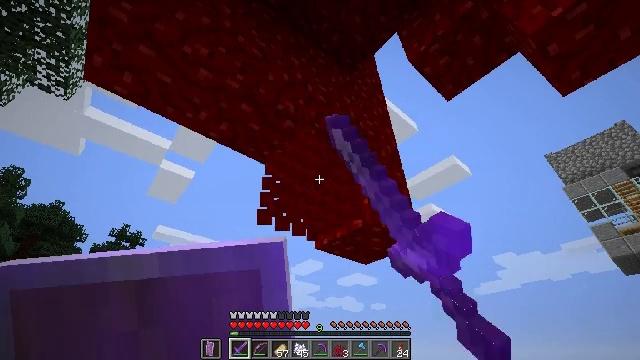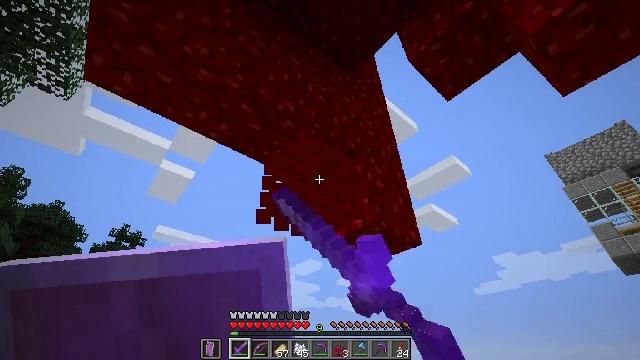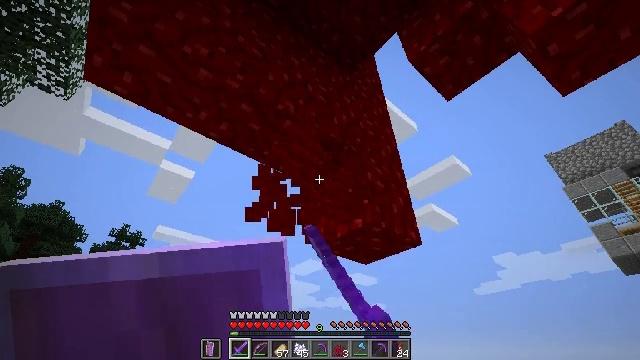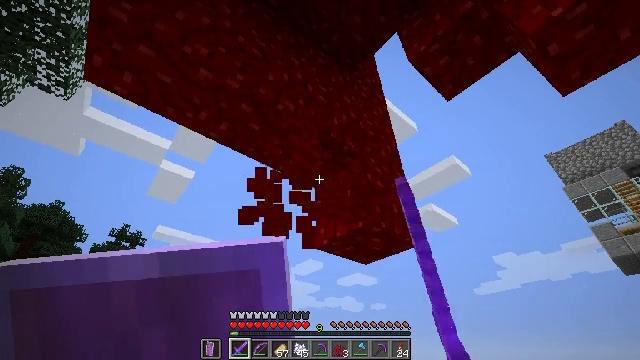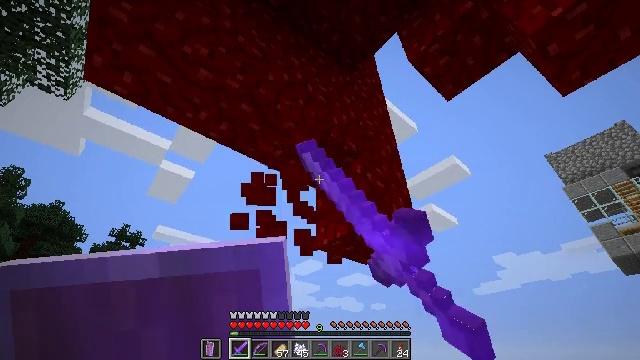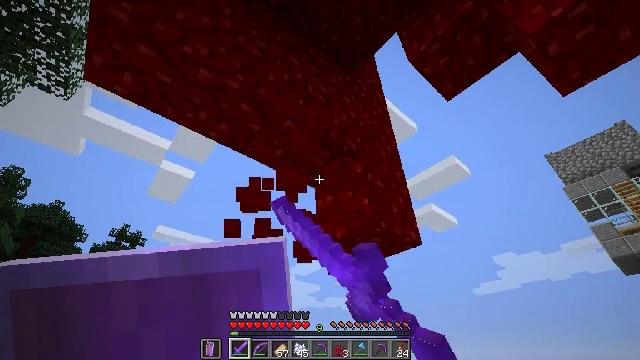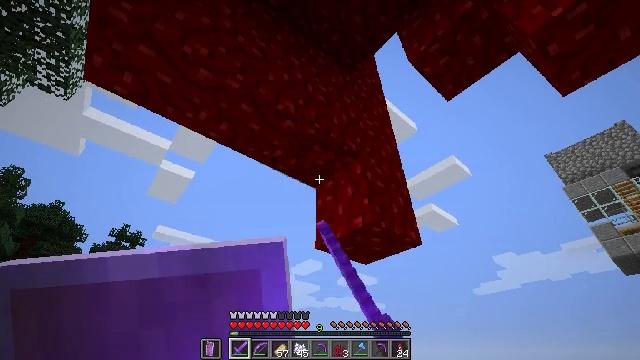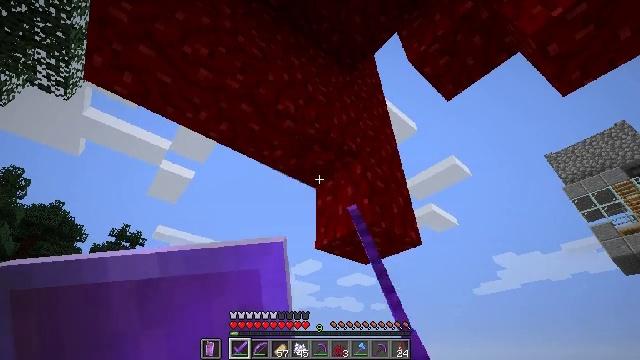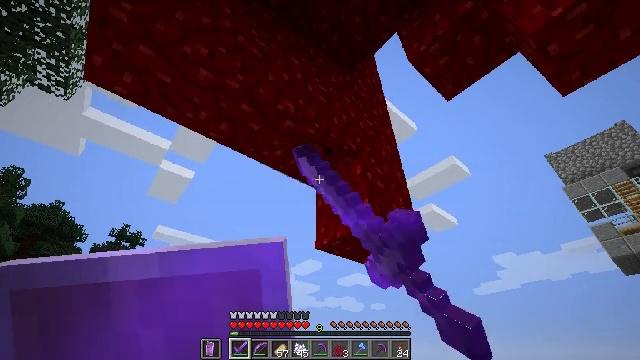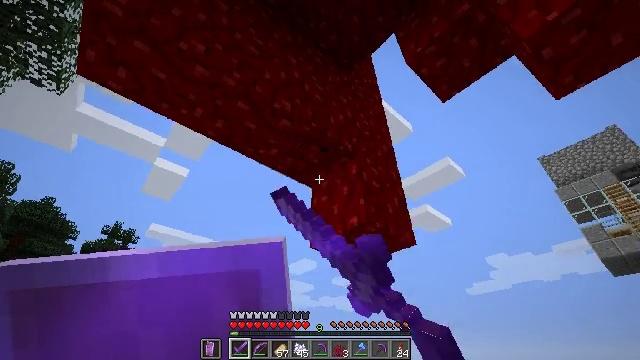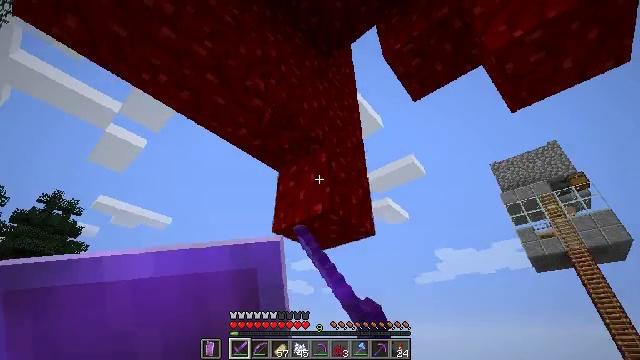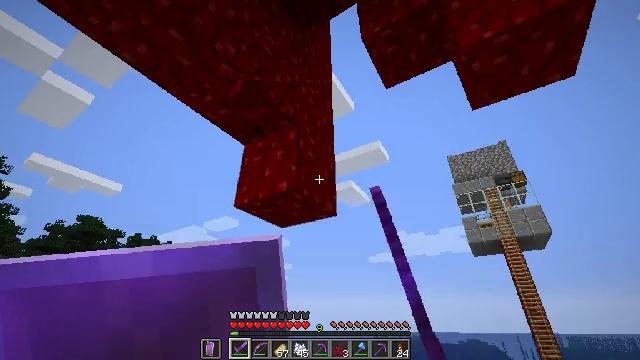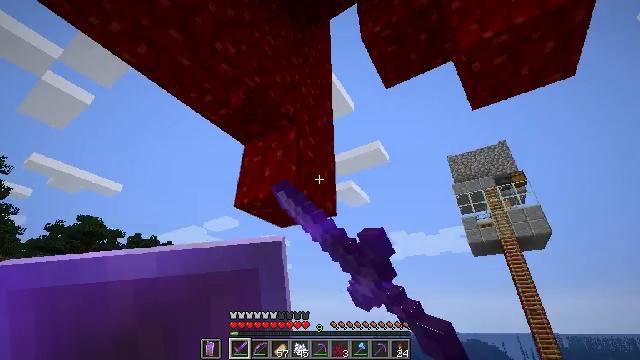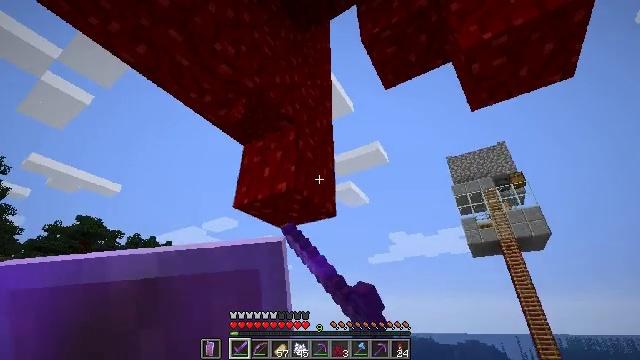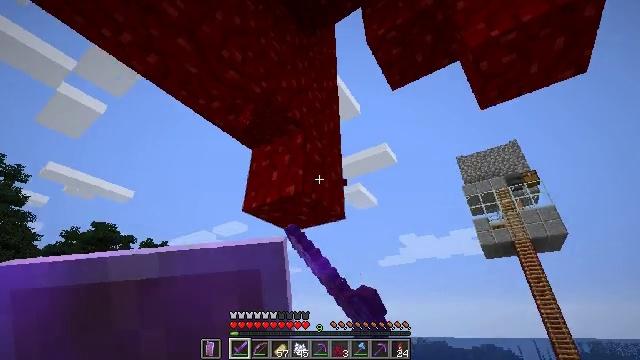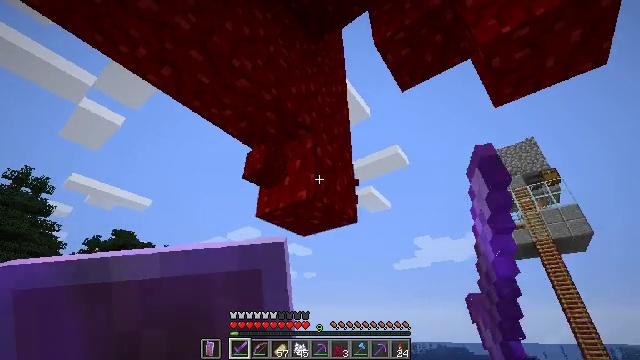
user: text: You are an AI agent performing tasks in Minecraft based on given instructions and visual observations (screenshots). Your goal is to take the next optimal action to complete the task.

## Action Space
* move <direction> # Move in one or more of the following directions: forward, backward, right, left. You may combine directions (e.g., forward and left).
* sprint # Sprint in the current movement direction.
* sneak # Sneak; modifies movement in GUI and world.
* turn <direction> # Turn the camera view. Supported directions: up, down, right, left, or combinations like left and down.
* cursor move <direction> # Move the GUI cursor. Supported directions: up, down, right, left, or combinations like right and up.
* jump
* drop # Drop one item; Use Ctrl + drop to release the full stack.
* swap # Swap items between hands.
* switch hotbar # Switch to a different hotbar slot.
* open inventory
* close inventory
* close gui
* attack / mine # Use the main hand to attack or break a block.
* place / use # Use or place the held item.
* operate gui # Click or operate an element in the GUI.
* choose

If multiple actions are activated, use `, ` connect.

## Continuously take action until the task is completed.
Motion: motion action
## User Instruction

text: Attack the nether wart block to break it.
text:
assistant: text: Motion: attack / mine
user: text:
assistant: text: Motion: attack / mine
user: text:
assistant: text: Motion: attack / mine
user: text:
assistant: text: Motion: attack / mine
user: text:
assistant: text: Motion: attack / mine
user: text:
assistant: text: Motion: attack / mine
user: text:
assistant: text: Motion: attack / mine
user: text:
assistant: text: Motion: attack / mine
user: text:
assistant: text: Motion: turn right, attack / mine
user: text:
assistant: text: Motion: turn right and down, attack / mine
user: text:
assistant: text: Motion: turn right and down, attack / mine
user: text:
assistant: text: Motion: attack / mine
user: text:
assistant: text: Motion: attack / mine
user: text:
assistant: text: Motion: turn left, attack / mine
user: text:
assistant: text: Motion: turn left, attack / mine
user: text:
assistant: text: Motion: attack / mine
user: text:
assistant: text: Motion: turn left, attack / mine
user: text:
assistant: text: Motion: turn left, attack / mine
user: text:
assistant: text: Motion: attack / mine
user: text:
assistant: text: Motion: attack / mine
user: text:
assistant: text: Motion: attack / mine
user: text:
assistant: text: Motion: attack / mine
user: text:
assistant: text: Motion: attack / mine
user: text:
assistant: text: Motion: attack / mine
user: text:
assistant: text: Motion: attack / mine
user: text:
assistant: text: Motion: attack / mine
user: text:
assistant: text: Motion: attack / mine
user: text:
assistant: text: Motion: attack / mine
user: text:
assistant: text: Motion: attack / mine
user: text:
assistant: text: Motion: attack / mine